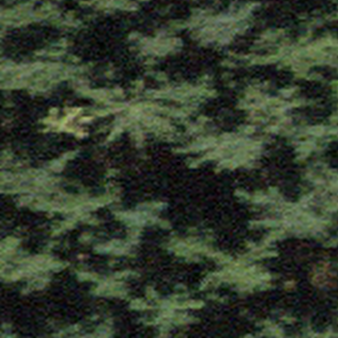
Label: other